【题型】填空题　【知识点】平面几何　【难度】easy
如图, 一人口的弧形台阶, 从上往下看是一组同心圆被一条直线所截得的一组圆弧。已知每个台阶宽度为 $32\text{cm}$(即相邻两弧半径相差 $32\text{cm}$), 测得 $AB=200\text{cm}$、$AC=BD=40\text{cm}$, 则弧 $AB$ 所在的圆的半径为 \_\_\_\_\_\_ $\text{cm}$。

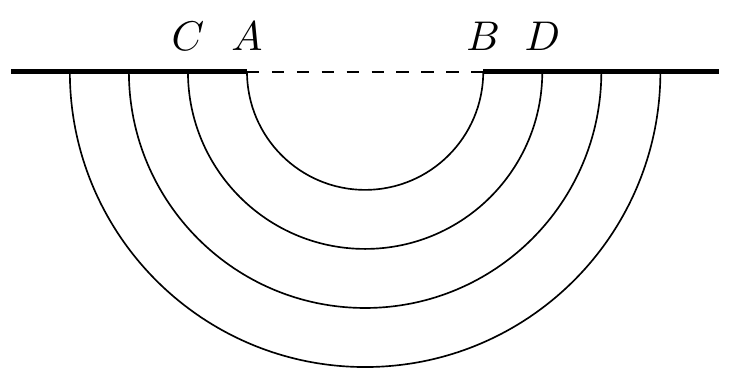
【解答】
解：
设弧 $AB$ 所在的圆的半径为 $r$, 如图, 作 $OE \perp AB$ 于 $E$, 连接 $OA$、$OC$, 则 $OA = r$、$OC = r + 32$,

$\because OE \perp AB$,

$\therefore AE = EB = 100\text{cm}$,

在 $Rt\triangle OAE$ 中 $OE^2 = OA^2 - AE^2 = r^2 - 100^2$,

在 $Rt\triangle OCE$ 中, $OE^2 = OC^2 - CE^2 = (r + 32)^2 - 140^2$,

则 $r^2 - 100^2 = (r + 32)^2 - 140^2$,

解得：$r = 134$。

故答案为：$134$．
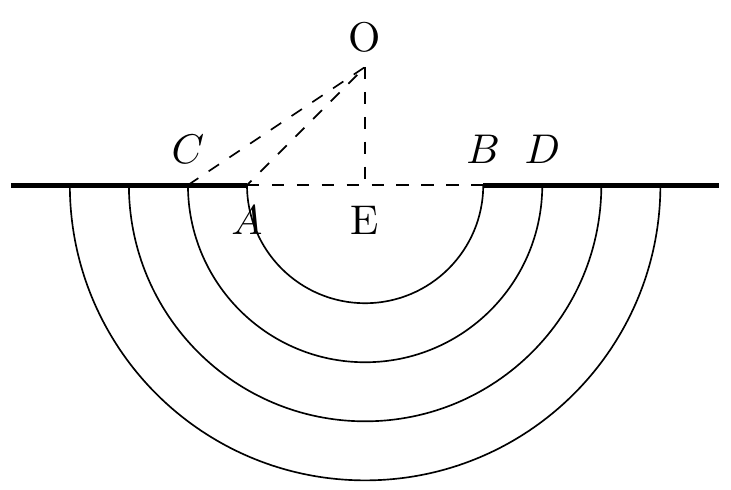